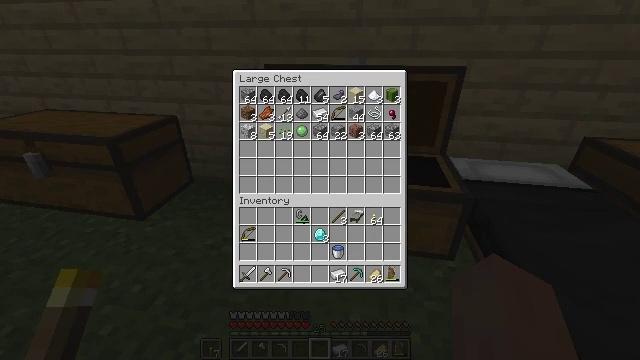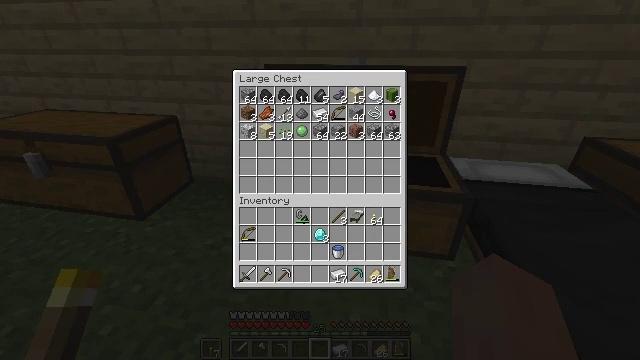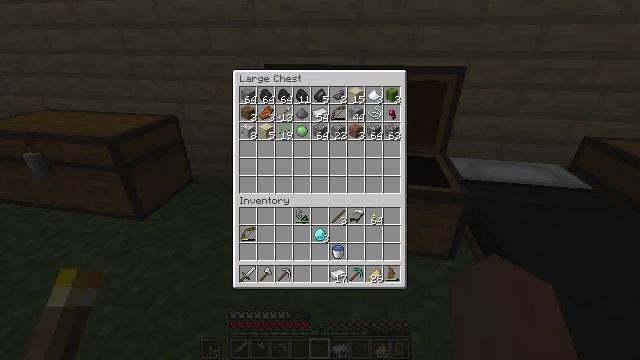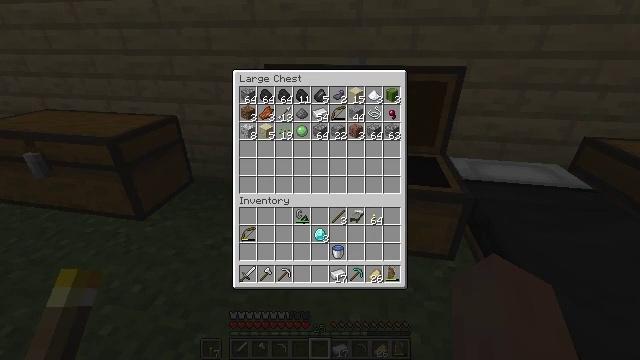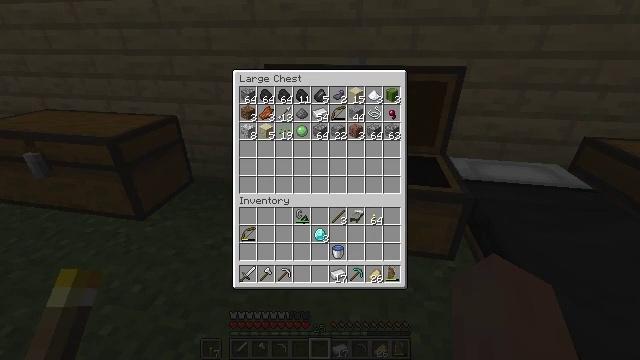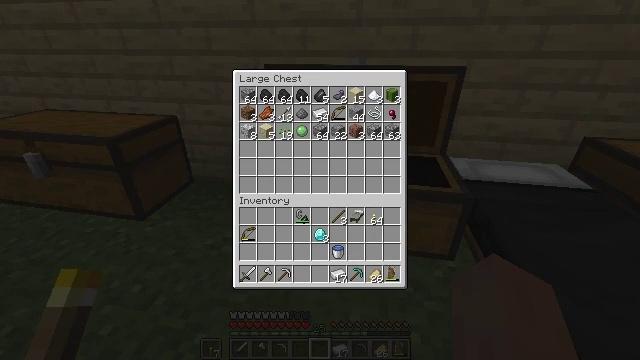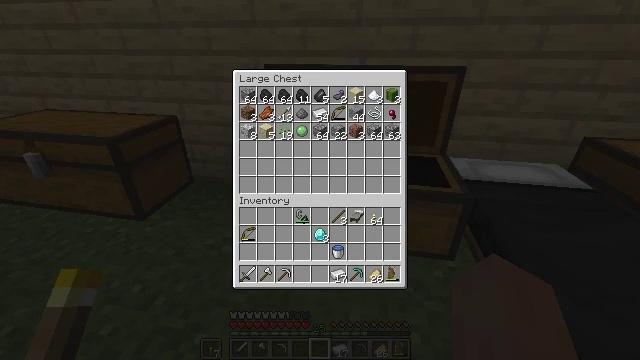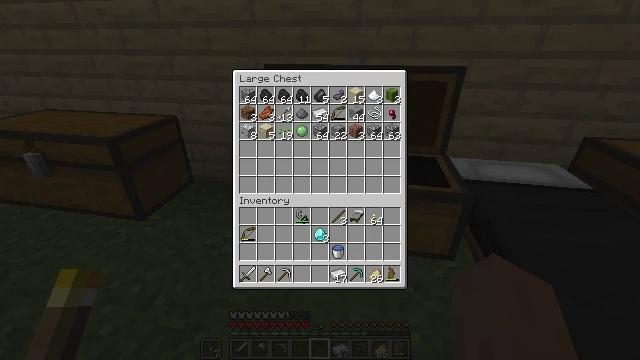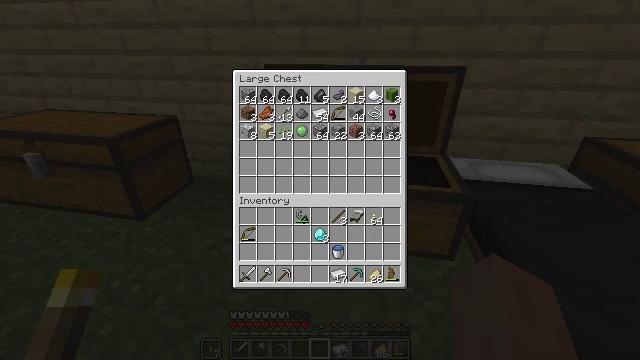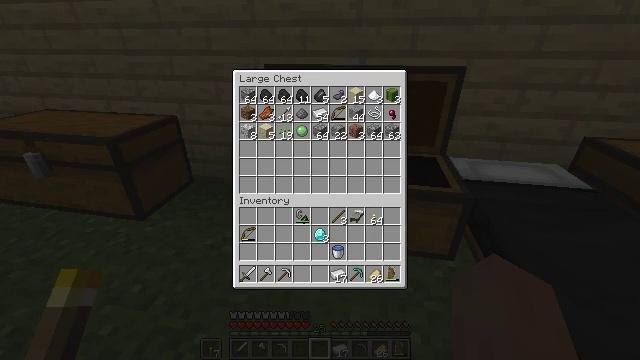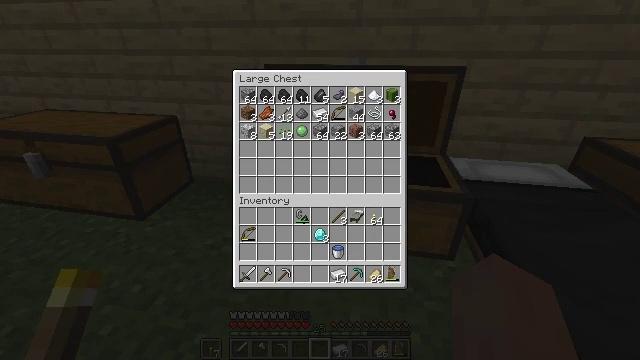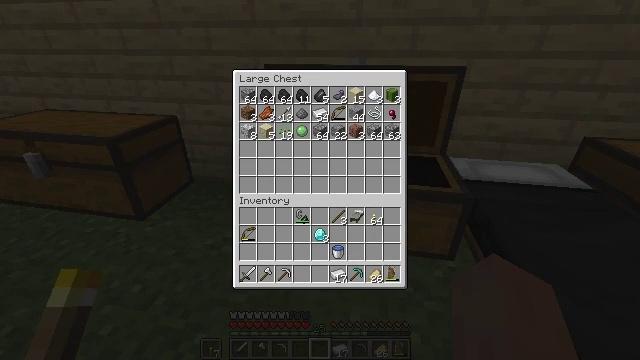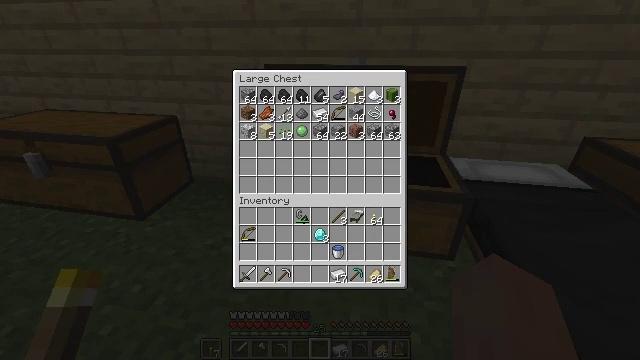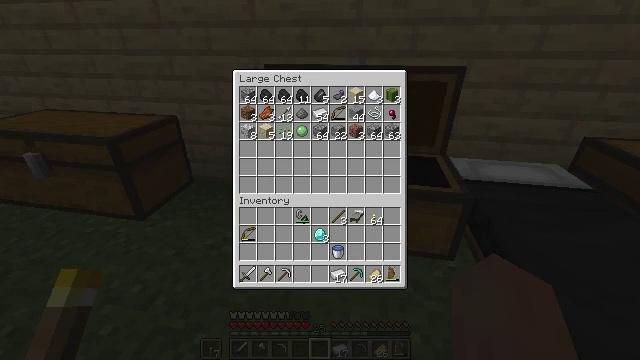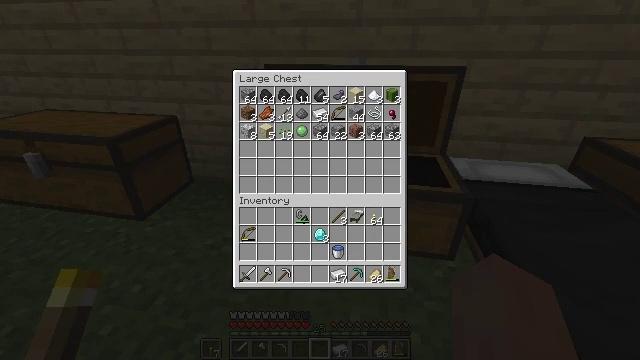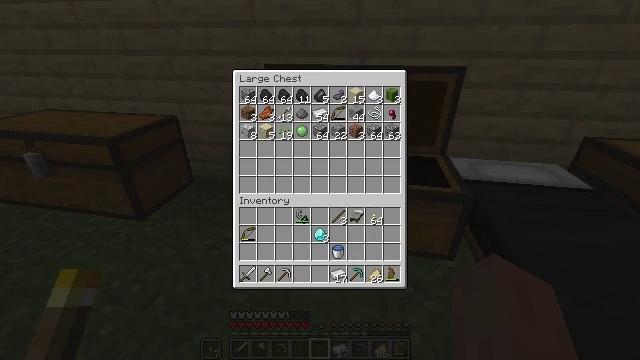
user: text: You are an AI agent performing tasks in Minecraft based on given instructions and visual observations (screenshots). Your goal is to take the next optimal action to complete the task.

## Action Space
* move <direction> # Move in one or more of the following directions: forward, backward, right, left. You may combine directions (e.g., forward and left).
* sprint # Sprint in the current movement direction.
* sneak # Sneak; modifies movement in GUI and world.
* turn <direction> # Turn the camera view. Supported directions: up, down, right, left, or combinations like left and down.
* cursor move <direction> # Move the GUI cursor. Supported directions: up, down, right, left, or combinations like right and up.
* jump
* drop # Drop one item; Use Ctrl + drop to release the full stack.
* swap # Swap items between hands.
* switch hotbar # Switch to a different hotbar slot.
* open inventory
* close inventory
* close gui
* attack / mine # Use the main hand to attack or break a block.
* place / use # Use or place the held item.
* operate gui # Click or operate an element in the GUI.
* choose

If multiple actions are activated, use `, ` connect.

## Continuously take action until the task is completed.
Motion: motion action
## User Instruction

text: Smelt gold to obtain a gold ingot.
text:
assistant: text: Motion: no_op
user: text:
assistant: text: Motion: no_op
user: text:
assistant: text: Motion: no_op
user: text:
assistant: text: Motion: no_op
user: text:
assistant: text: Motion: no_op
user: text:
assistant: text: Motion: no_op
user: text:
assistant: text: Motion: no_op
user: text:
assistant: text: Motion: no_op
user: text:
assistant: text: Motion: no_op
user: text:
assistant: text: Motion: no_op
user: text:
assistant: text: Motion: no_op
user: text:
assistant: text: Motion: no_op
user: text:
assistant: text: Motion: no_op
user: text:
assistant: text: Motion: no_op
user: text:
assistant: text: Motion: no_op
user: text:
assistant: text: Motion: no_op
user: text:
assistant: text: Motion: no_op
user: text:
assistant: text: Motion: no_op
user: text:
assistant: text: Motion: no_op
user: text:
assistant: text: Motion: no_op
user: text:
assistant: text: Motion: no_op
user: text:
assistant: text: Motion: no_op
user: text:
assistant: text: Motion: no_op
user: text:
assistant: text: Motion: no_op
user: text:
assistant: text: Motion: no_op
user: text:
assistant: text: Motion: no_op
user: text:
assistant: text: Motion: no_op
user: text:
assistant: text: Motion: no_op
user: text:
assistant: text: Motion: no_op
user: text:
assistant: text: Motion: no_op